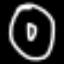
Label: donut